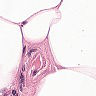
Metastatic tissue present: no